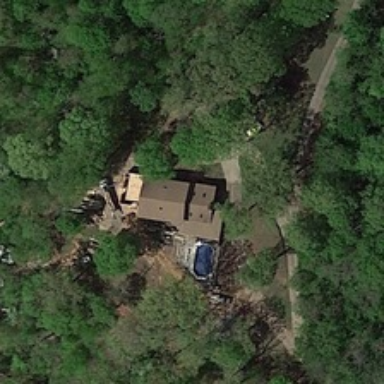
Many green trees are around a gray building .